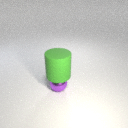
large green rubber cylinder above small purple metal sphere